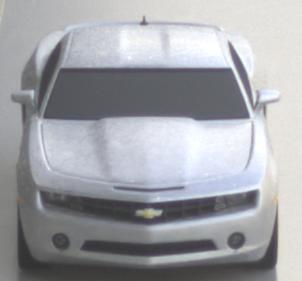
Make: Chevrolet
Model: Camaro Cabriolet 6.2 V8
Detailed model: Camaro (V) Coupé
Model produced from: 2011/09
Model produced until: 2014/02
Doors: 2
Color: white
Road condition: wet road
Daytime: sunrise or sunset
Contrast: medium contrast